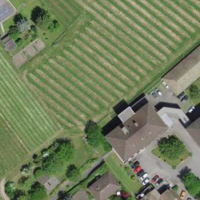
EUNIS habitat code: 40
Species observed at this site:
Aglais urticae